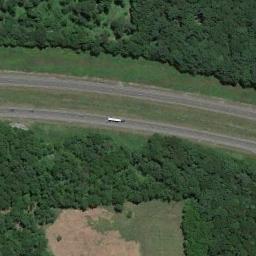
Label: freeway